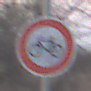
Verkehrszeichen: VerbotRadverkehr
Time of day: SunriseSunset
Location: Outdoor (Nature)
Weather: Clear
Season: NotSpecified
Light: Natural